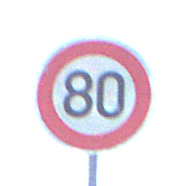
Verkehrszeichen: Geschwindigkeit80
Umgebung: Outdoor, Nature
Tageszeit: MorningAfternoon
Wetter: PartlyCloudy
Licht: Natural
Jahreszeit: NotSpecified
Kontrast: HighContrast